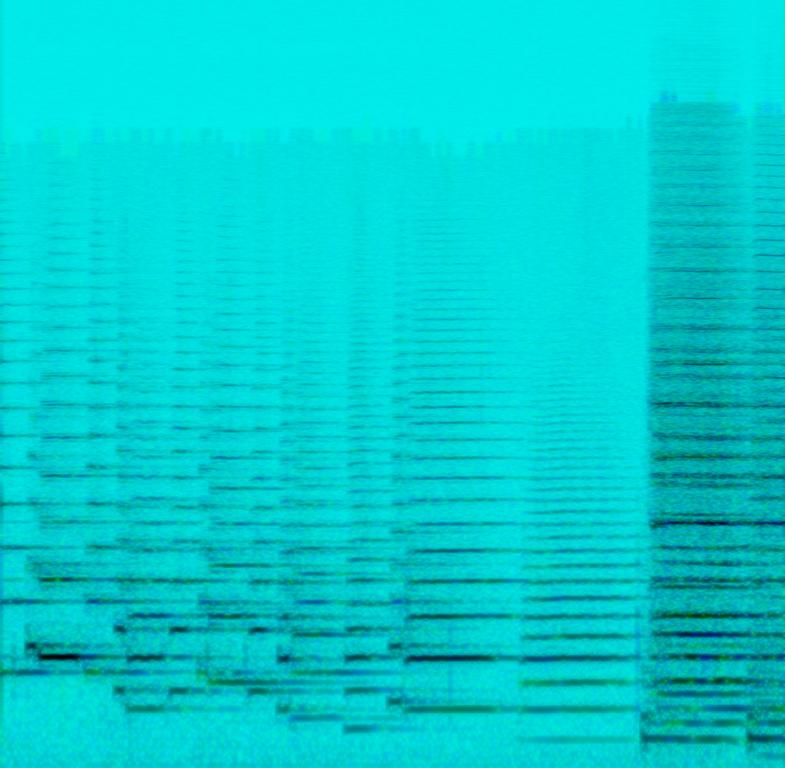
The song is an instrumental. The tempo is medium with a horn playing melody accompanied, by a string section, horn section and a rhythm section and led by a conductor. The song is exciting and regal. The song is a classical western tune.